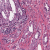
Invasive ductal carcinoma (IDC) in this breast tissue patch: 0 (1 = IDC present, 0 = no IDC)